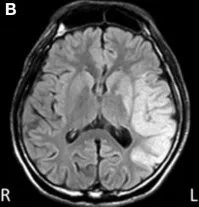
(A-C) Brain magnetic resonance imaging (MRI) at onset. (A, B) Brain MRI of diffusion-weighted imaging (DWI) and FLAIR exhibited a high intensity area in the left fronto-temporal region.
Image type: radiology (mri)